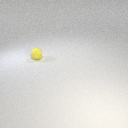
small yellow rubber sphere